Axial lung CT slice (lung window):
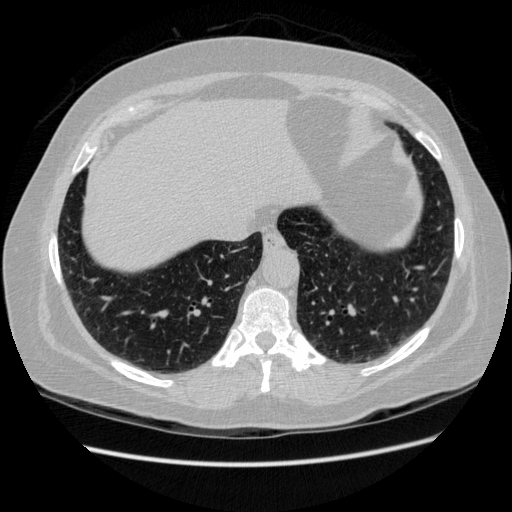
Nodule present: no